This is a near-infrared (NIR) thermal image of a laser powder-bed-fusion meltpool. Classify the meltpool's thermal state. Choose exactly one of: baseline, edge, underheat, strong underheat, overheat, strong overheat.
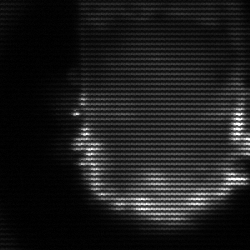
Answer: baseline